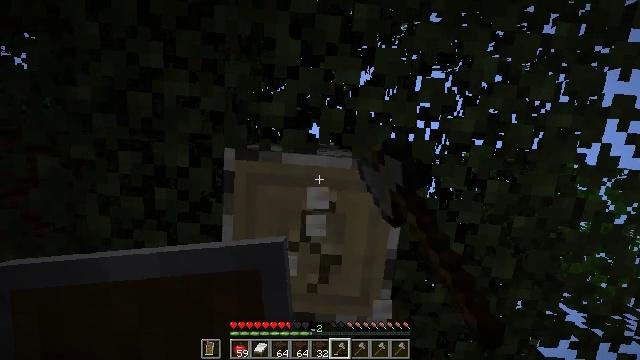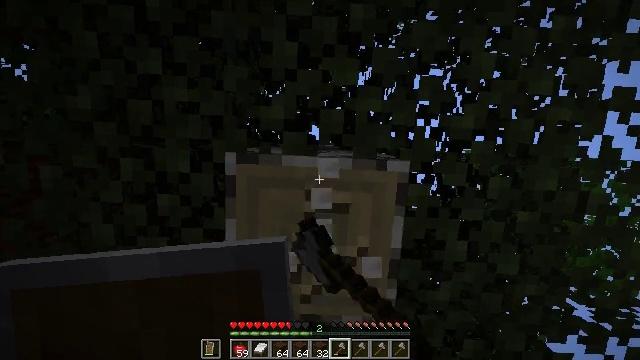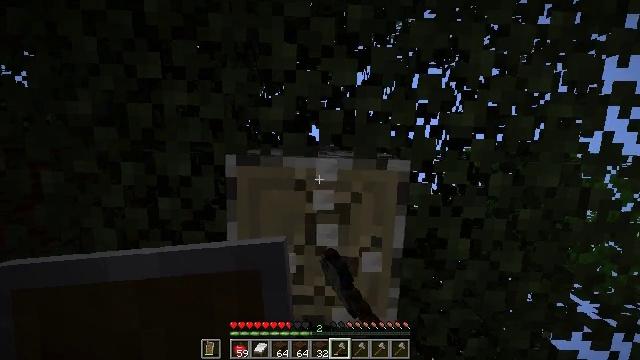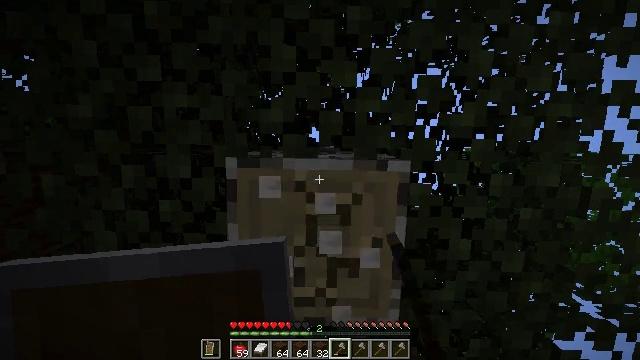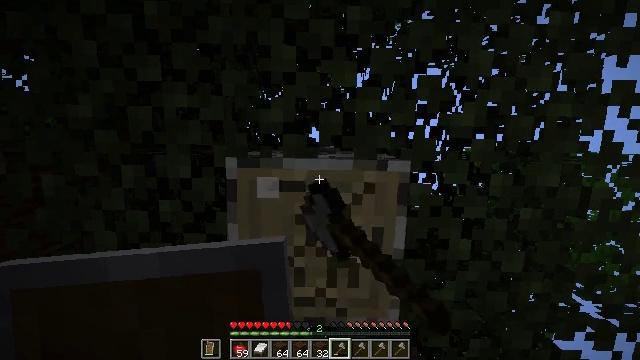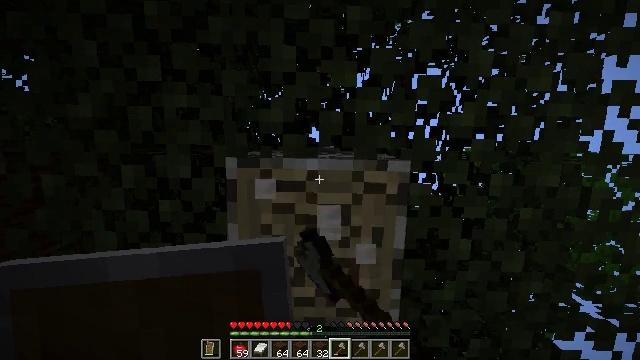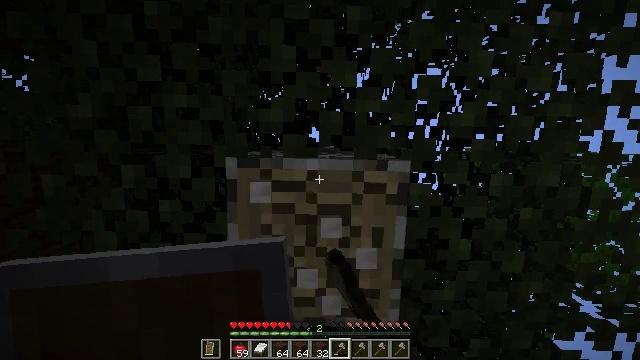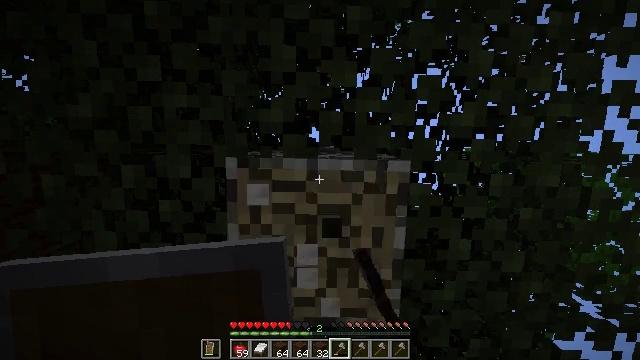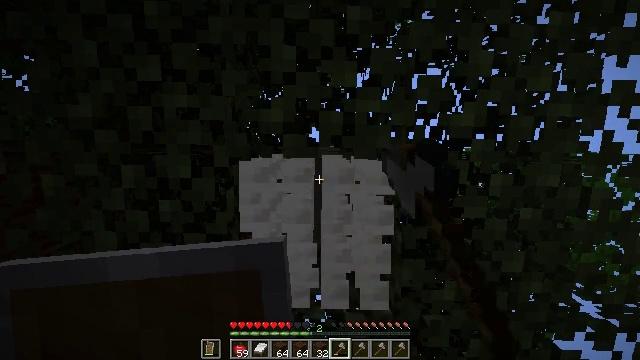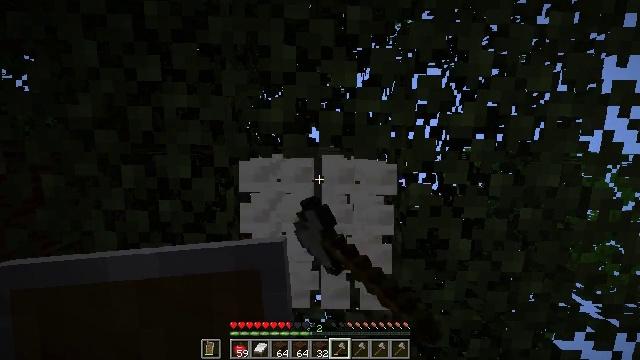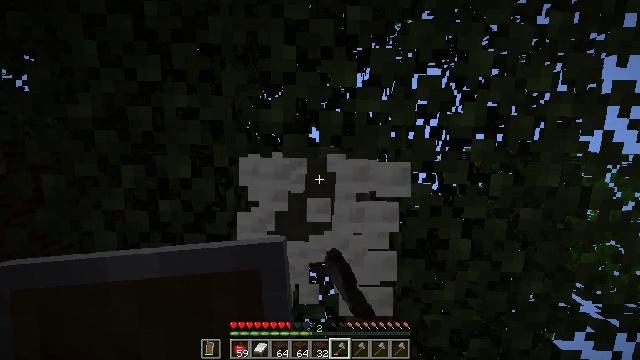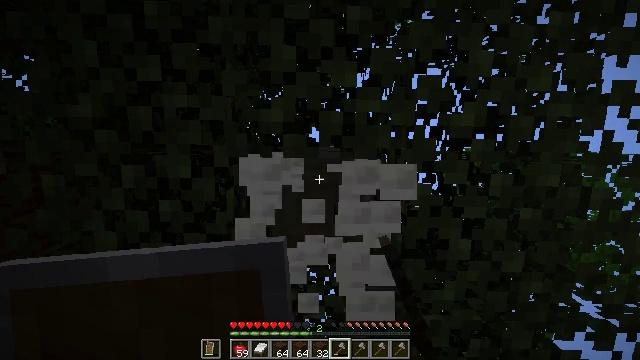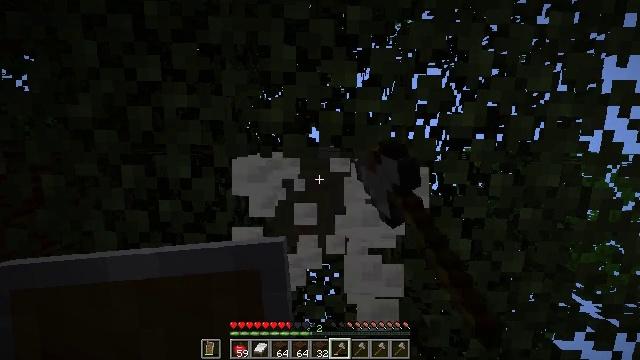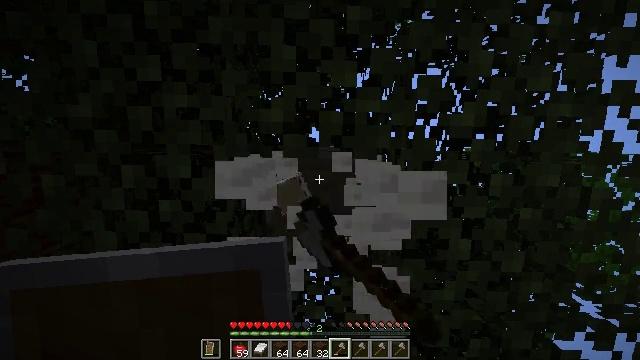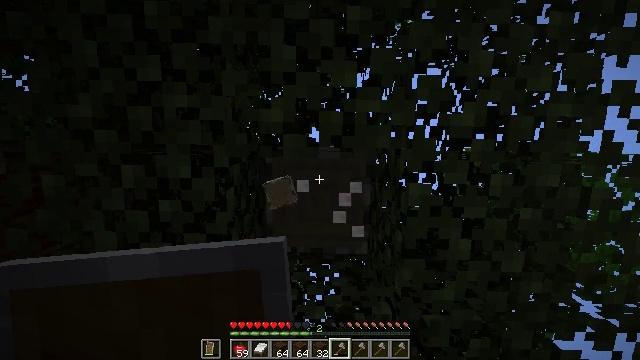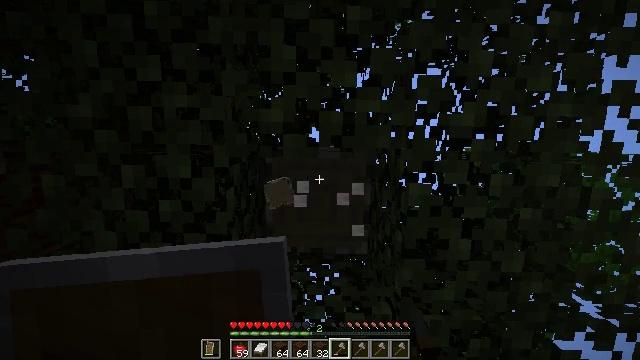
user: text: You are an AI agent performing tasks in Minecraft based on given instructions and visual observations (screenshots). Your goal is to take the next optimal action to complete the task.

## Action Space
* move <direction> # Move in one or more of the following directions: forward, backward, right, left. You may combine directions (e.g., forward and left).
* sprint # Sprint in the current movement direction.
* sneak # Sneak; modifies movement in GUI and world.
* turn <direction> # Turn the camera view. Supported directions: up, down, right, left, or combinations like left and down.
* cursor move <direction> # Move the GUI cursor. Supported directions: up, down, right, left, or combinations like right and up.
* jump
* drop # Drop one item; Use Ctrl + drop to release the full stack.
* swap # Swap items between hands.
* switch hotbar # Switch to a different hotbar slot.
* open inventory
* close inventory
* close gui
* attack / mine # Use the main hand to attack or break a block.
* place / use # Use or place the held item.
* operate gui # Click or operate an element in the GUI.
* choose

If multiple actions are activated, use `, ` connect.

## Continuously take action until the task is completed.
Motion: motion action
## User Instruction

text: Chop down the birch log.
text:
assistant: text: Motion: turn left, attack / mine
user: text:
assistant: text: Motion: turn left, attack / mine
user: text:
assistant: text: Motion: attack / mine
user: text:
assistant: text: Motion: attack / mine
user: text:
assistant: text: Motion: attack / mine
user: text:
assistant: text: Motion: attack / mine
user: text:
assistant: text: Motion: attack / mine
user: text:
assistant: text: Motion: attack / mine
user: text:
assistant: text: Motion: attack / mine
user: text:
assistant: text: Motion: attack / mine
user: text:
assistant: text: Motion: attack / mine
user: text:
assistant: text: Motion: attack / mine
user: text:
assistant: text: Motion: attack / mine
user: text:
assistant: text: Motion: attack / mine
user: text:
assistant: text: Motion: attack / mine
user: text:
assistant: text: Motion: attack / mine
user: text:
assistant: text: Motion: attack / mine
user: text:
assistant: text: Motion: attack / mine
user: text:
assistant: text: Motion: attack / mine
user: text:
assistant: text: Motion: attack / mine
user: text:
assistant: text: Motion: attack / mine
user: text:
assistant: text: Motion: attack / mine
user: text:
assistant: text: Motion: attack / mine
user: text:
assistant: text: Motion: attack / mine
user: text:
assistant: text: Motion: attack / mine
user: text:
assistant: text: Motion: attack / mine
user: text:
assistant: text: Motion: attack / mine
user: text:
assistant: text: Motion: attack / mine
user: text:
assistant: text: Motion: attack / mine
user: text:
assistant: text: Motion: attack / mine